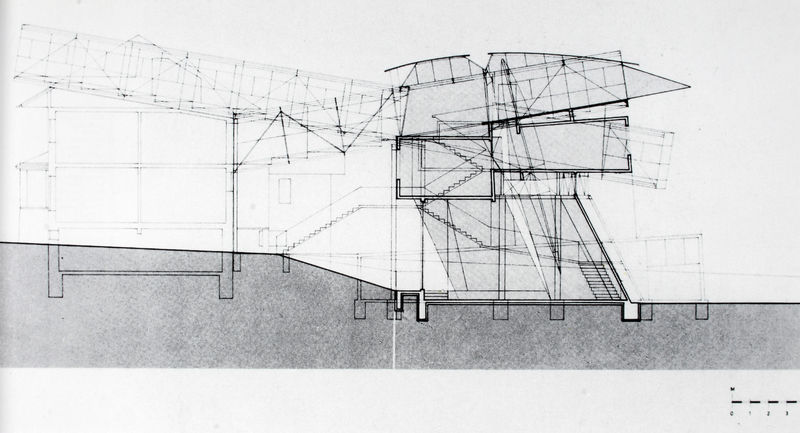
Titel: Merz-Schule, Schnitt
Künstler: Coop Himmelblau
Schlagwörter: gebäude, haus, boden, treppen, stufen, entwurf, konstruktion, bauwerk, aufbau, massstab